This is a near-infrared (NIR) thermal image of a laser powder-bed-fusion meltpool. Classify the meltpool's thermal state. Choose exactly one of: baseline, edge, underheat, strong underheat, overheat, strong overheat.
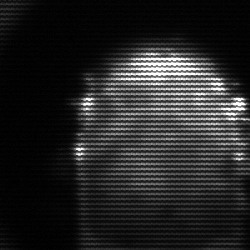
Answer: baseline